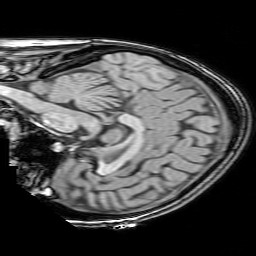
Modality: T1w
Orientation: sagittal
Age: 16
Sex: female
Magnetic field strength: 3 T